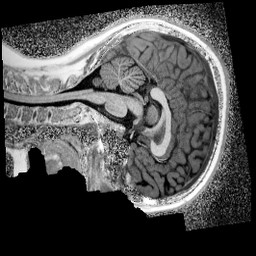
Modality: UNIT1_denoised
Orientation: sagittal
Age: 13
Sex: female
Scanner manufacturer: siemens
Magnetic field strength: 3 T
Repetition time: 4 s
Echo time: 0.00299 s